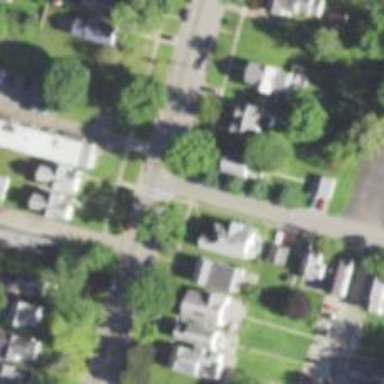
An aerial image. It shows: Residential road with asphalt surface. Sidewalk is present on the left side.